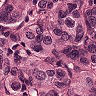
Metastatic tissue present: yes